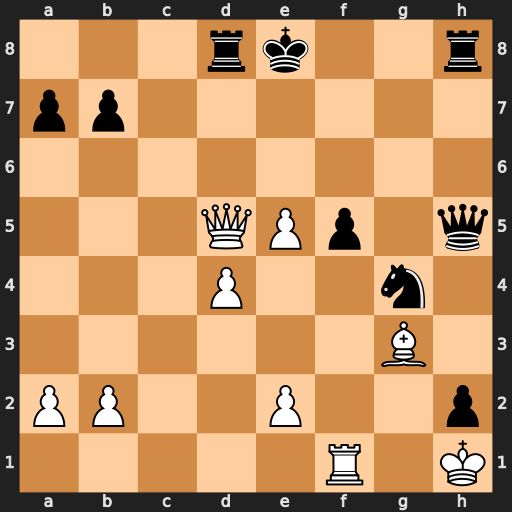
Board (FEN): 3rk2r/pp6/8/3QPp1q/3P2n1/6B1/PP2P2p/5R1K
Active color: w
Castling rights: k
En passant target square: -
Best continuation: Qe6+ Kf8 Rxf5+ Qxf5 Qxf5+